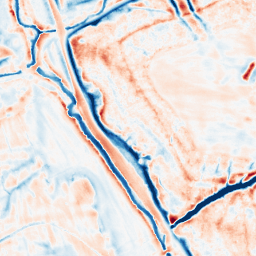
Category: edge_preserving
Decomposition family: bilateral
Decomposition parameters: d: 21
sigma_color: 25
sigma_space: 50
Upsampling method: linear_exact
Upsampling parameters: scale: 4
Upsampling scale: 4